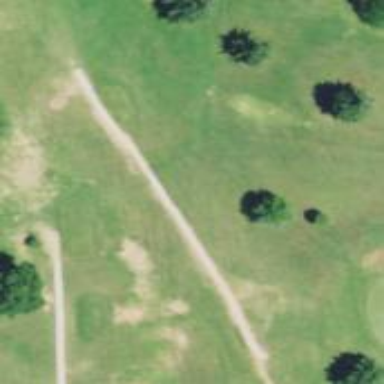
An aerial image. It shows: Path for both roads and golfers.